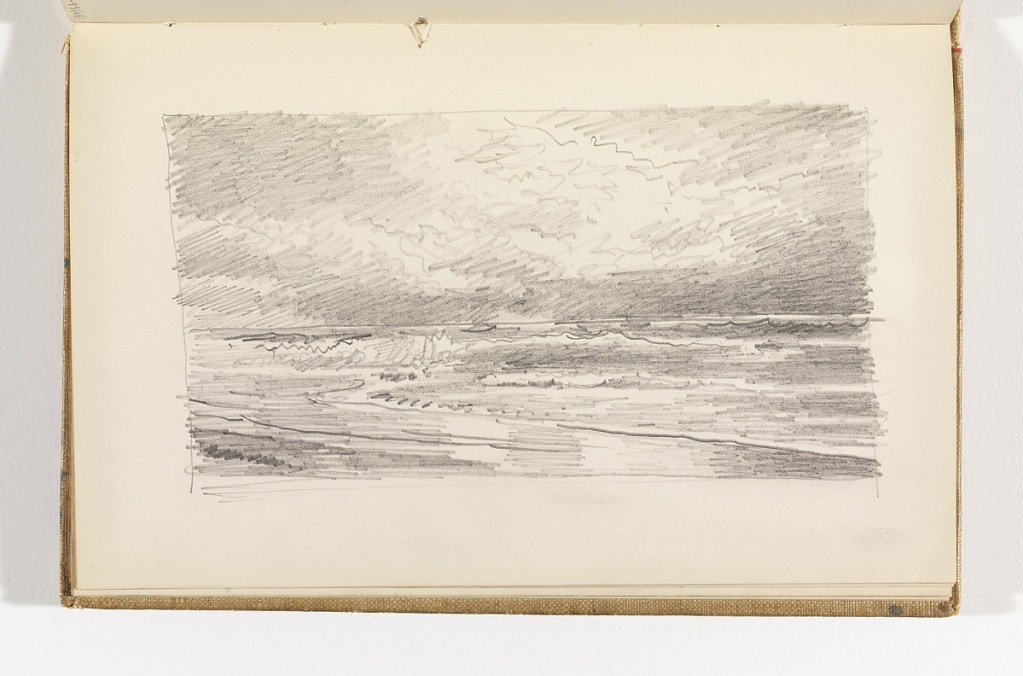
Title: Beach with Ocean and Cloud-Filled Sky
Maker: William Trost Richards, American, 1833–1905
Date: after 1878
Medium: Graphite on cream wove paper
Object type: Sketchbook folio
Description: View from beach of waves breaking on shore.